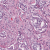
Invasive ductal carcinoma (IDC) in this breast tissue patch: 1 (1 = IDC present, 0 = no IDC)